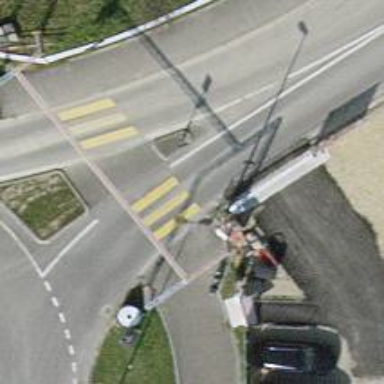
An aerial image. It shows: Marked road crossing.